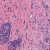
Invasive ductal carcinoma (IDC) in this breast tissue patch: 0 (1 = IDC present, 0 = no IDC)